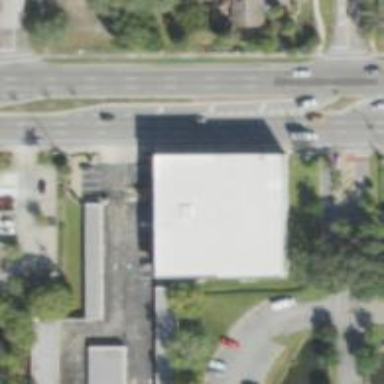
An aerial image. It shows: Parking space.